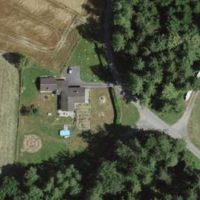
EUNIS habitat code: 43
Species observed at this site:
Campanula trachelium